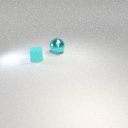
small cyan rubber cube to the left of large cyan metal sphere